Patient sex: M
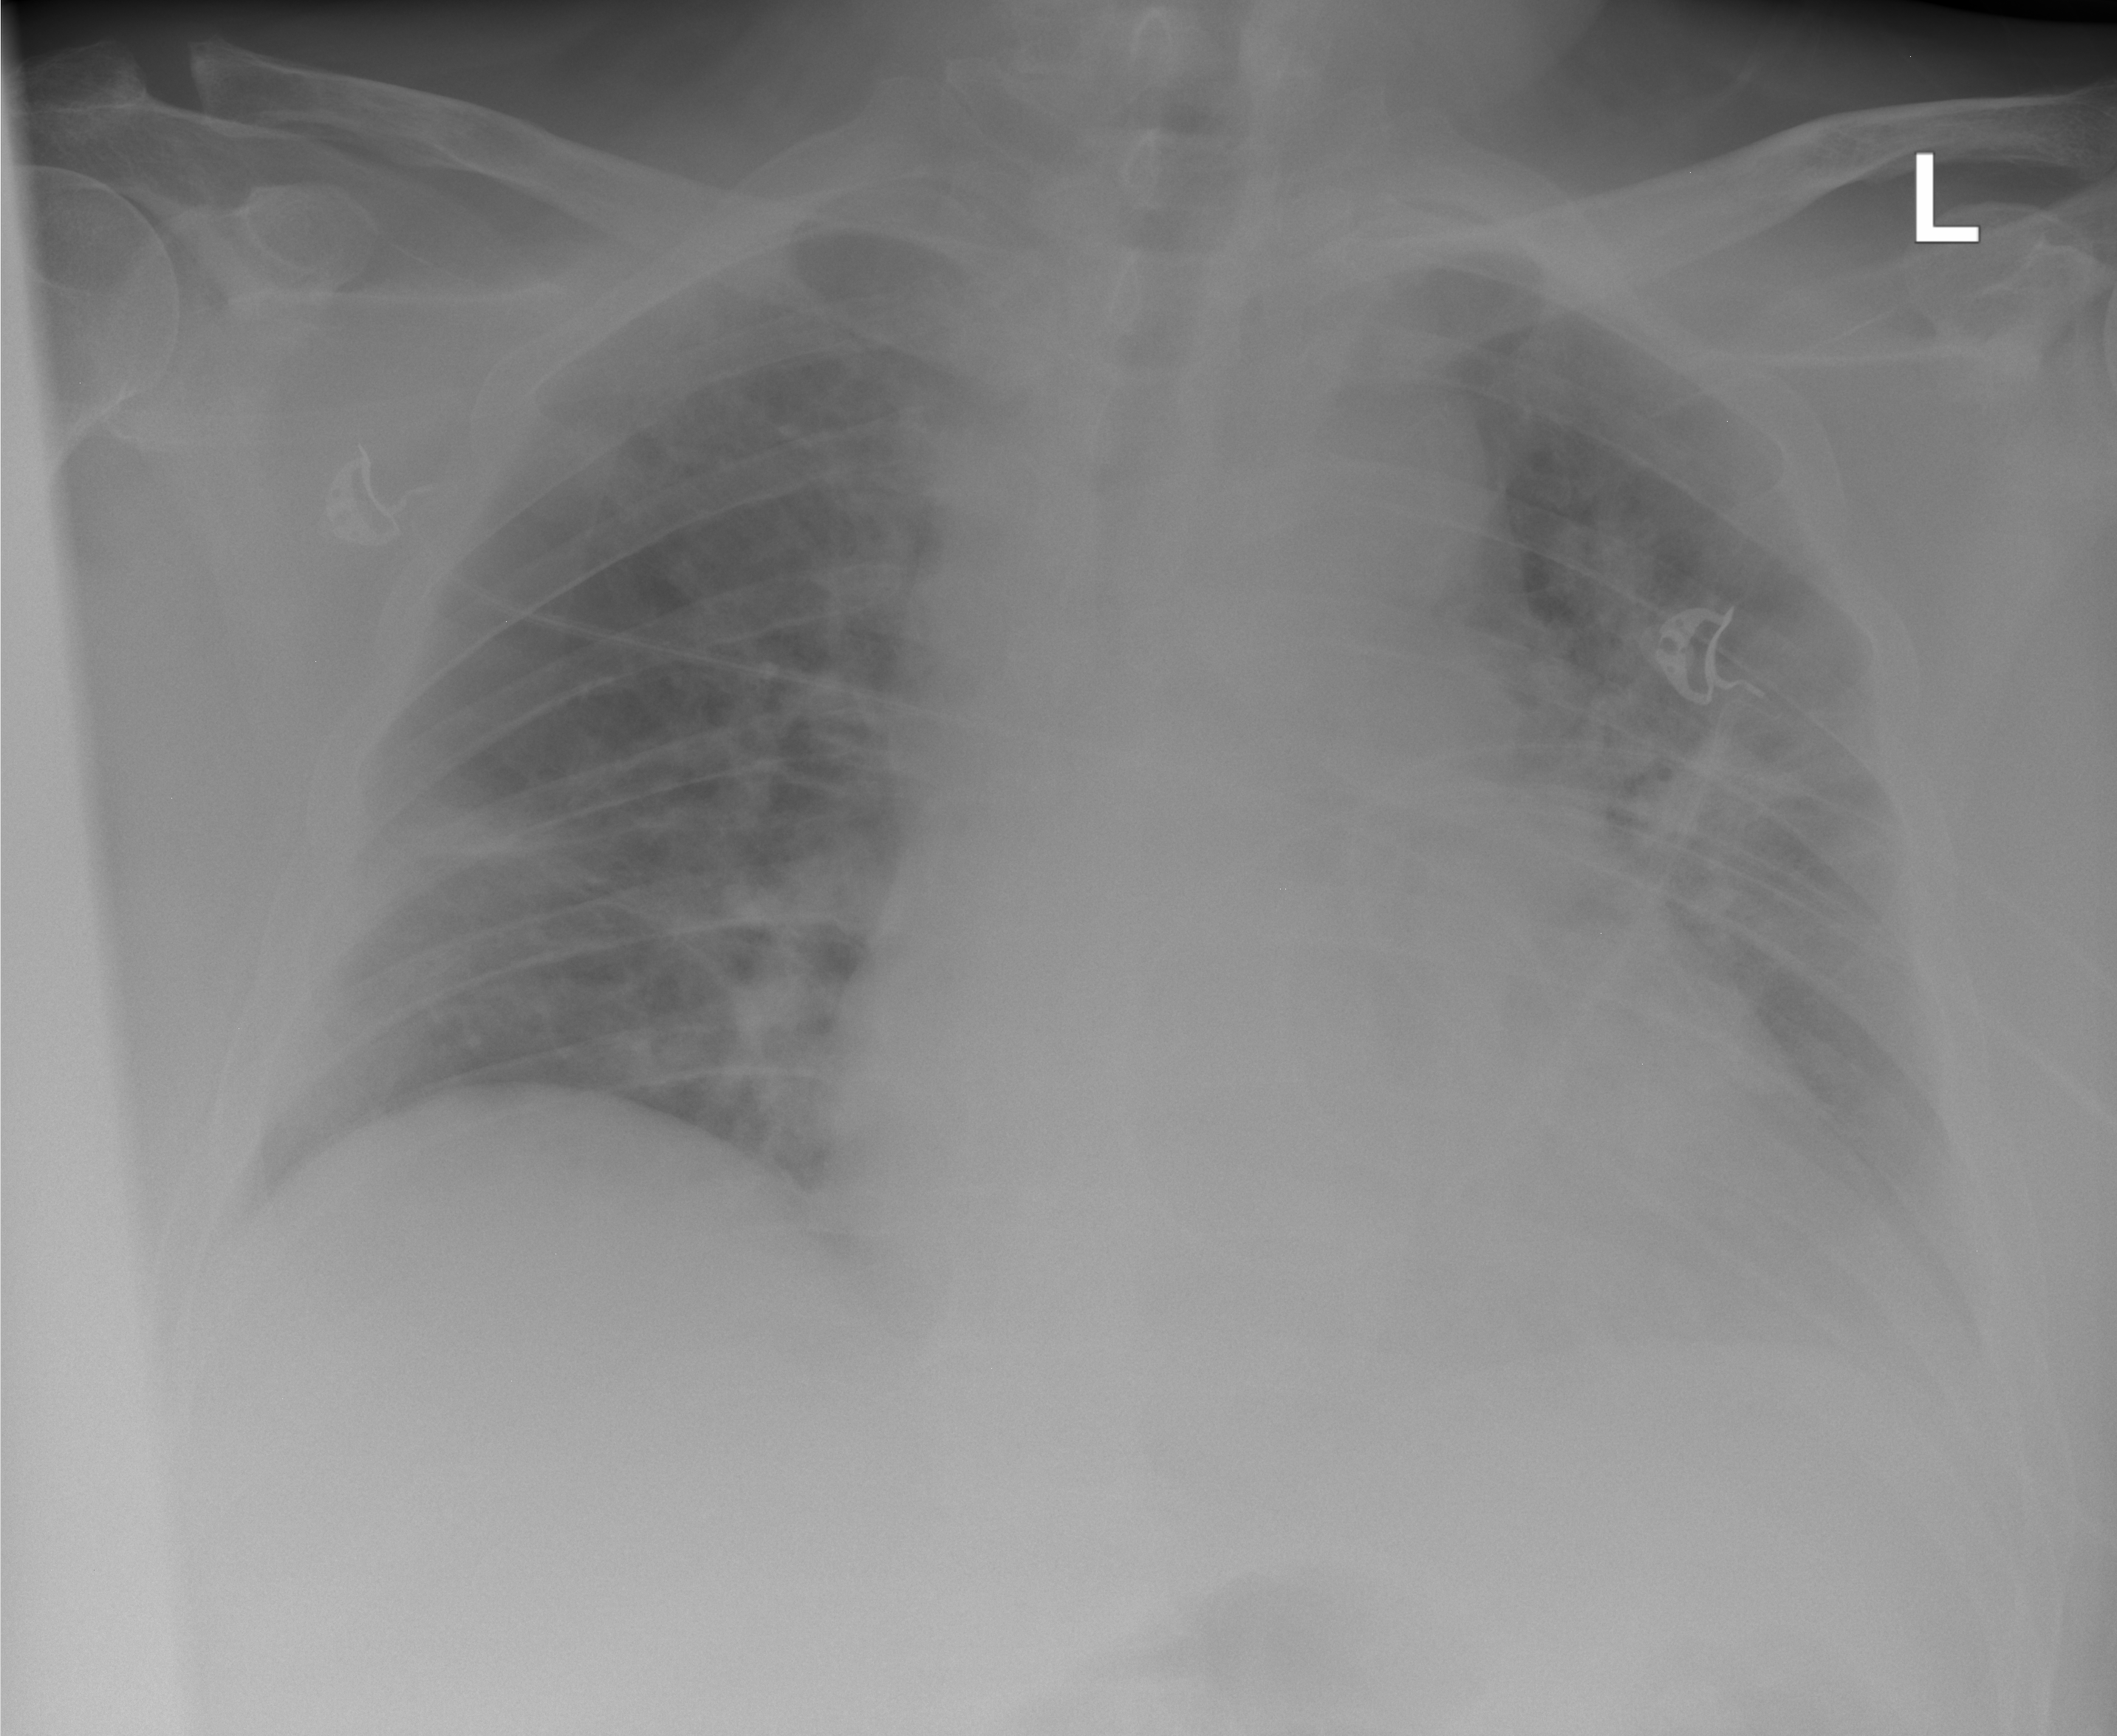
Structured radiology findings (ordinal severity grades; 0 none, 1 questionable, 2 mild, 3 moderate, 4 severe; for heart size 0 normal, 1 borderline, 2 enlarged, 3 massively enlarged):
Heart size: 2
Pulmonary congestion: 0
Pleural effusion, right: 0
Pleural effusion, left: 2
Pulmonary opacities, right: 0
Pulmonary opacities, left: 0
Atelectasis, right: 0
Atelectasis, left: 2